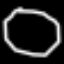
Label: octagon